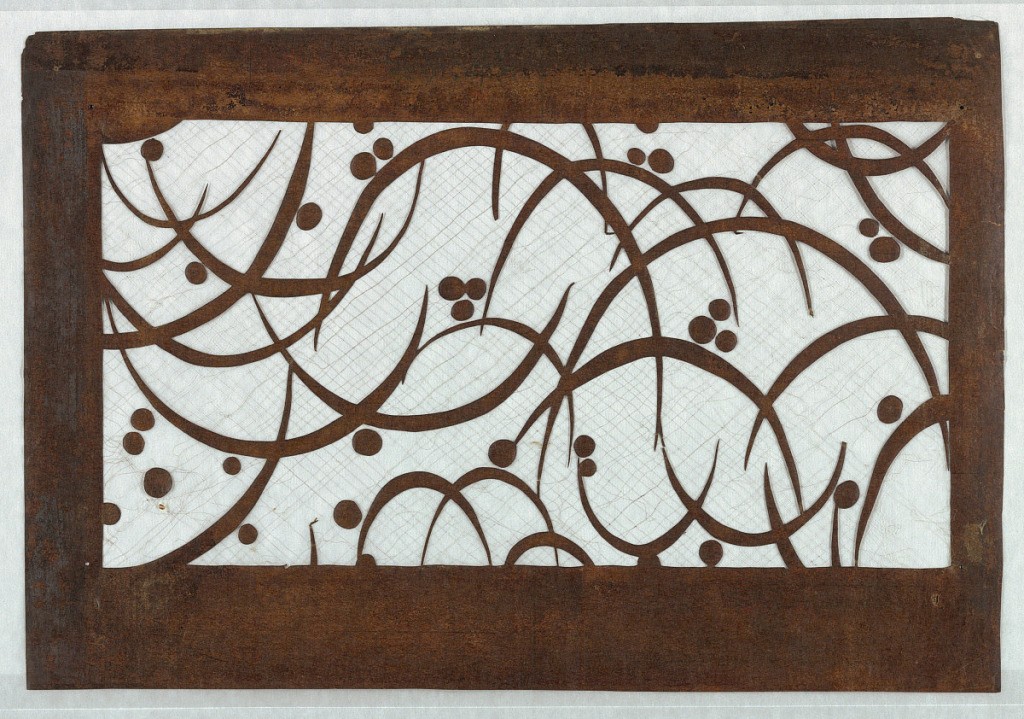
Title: Abstract Motif
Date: mid 18th - early 19th century
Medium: Mulberry paper (kozo washi) treated with fermented persimmon tannin (kakishibu), and silk threads (itoire)
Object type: Katagami
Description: Curved lines and tiny spots overlap each other to create this abstract and playful motif. Silk threads support this mostly negative spaced stencil.